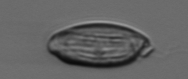
Label: Katodinium_or_Torodinium